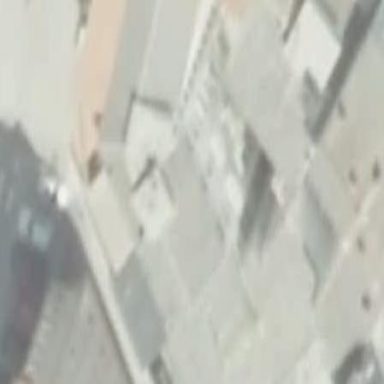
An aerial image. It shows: Part of building.